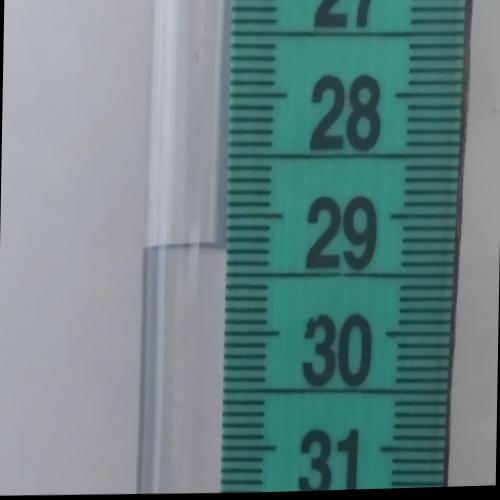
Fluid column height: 29.3 cm